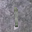
Label: 1